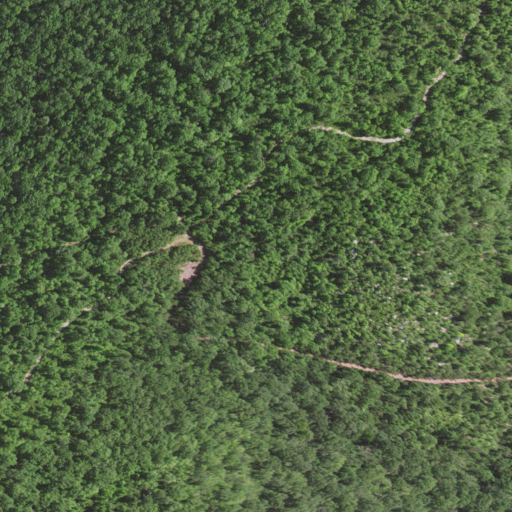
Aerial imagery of gap in Virginia named Burners Gap containing deciduous forest, mixed forest, evergreen forest, and pasture